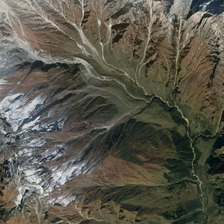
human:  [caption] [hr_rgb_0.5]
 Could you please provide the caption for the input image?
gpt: it is a piece of mountain with snow partly .

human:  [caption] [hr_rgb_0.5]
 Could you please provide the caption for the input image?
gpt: it is a piece of mountain with snow partly .

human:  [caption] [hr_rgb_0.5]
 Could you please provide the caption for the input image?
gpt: it is a piece of mountain with snow partly .

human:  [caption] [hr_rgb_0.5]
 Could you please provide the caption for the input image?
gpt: it is a piece of mountain with snow partly .

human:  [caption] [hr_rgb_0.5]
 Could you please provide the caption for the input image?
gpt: it is a piece of mountain with snow partly .